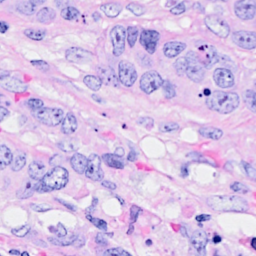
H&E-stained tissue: Breast